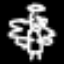
Label: angel